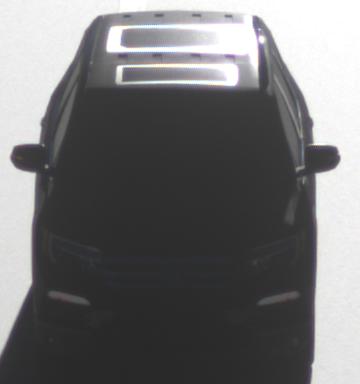
Make: Honda
Model: Pilot
Detailed model: 3
Model produced from: 2015
Model produced until: 2022
Doors: 5
Color: black
Road condition: dry road
Daytime: morning or afternoon
Contrast: high contrast